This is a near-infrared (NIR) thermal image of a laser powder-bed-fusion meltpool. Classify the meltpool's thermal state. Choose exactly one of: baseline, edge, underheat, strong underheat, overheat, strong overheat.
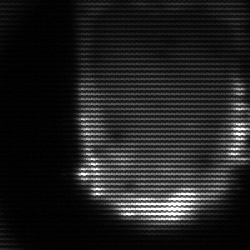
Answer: baseline